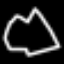
Label: octagon